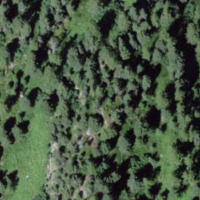
EUNIS habitat code: 43
Species observed at this site:
Campanula barbata